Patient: sex F, age 71
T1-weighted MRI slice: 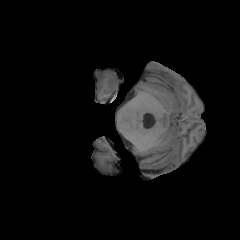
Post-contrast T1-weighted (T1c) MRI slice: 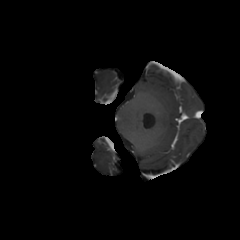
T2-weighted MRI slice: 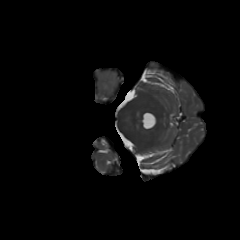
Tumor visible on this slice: no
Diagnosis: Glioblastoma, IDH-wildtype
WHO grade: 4